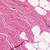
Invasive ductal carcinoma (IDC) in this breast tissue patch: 0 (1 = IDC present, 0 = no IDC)